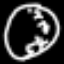
Label: clock